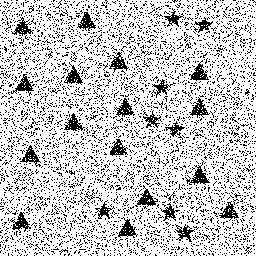
Squares: 0
Triangles: 16
Stars: 8
Total shapes: 24